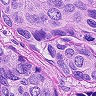
Metastatic tissue present: yes